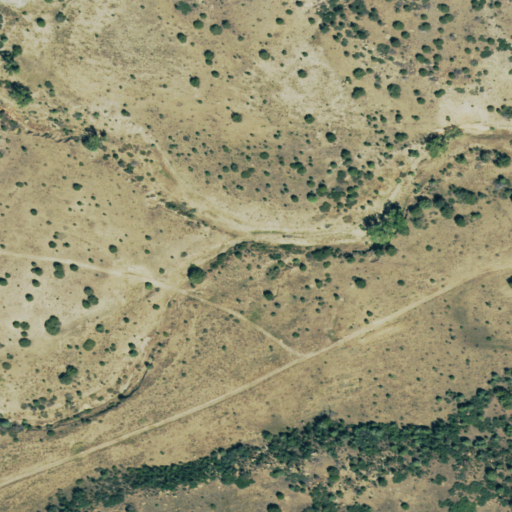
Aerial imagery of valley in Colorado named Phillips Canyon containing shrub, grassland, and evergreen forest